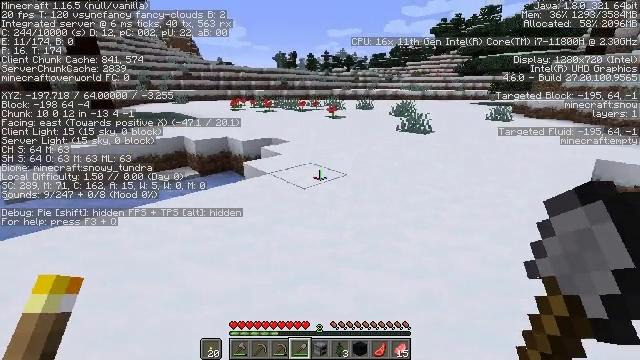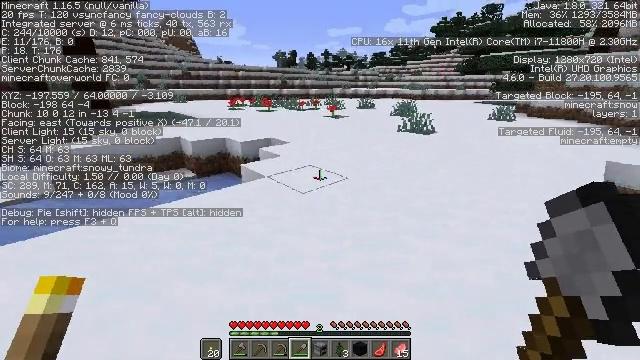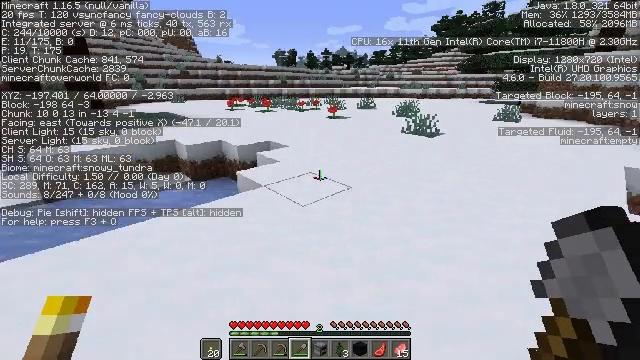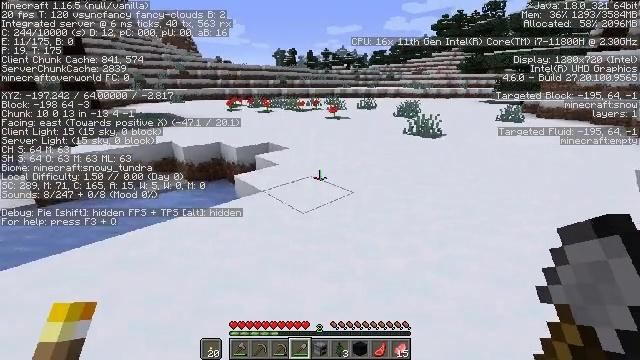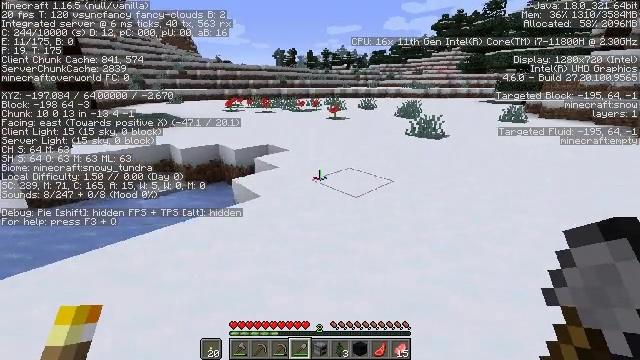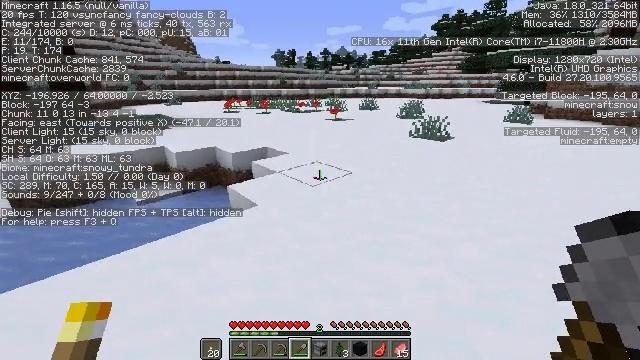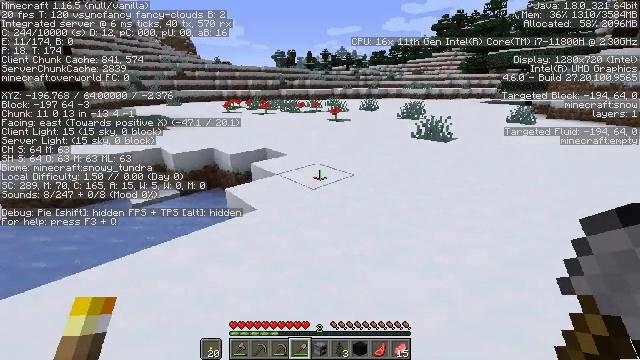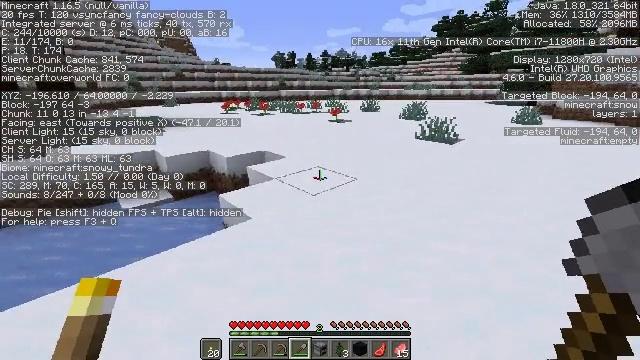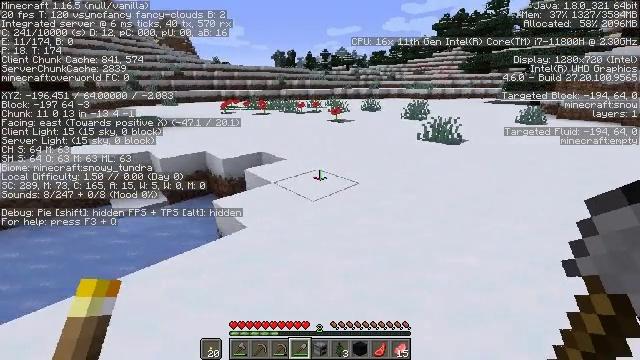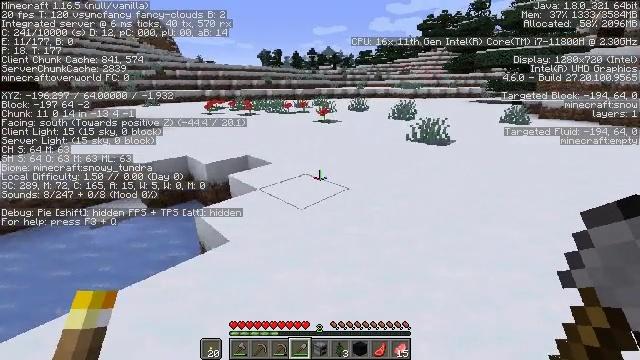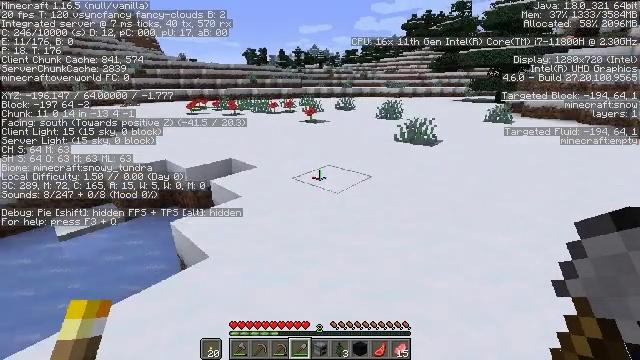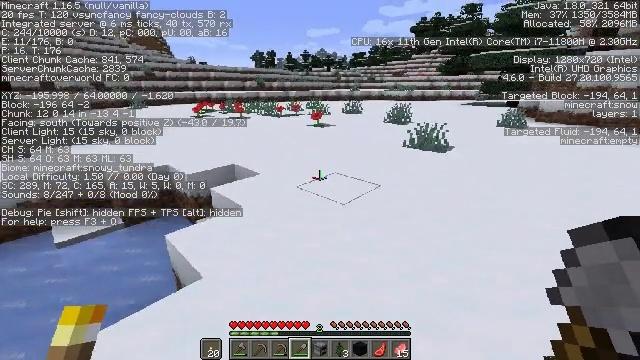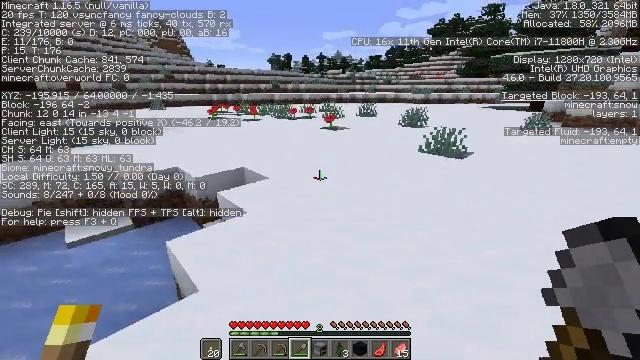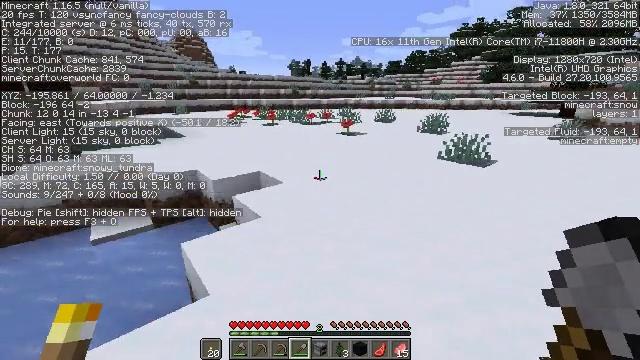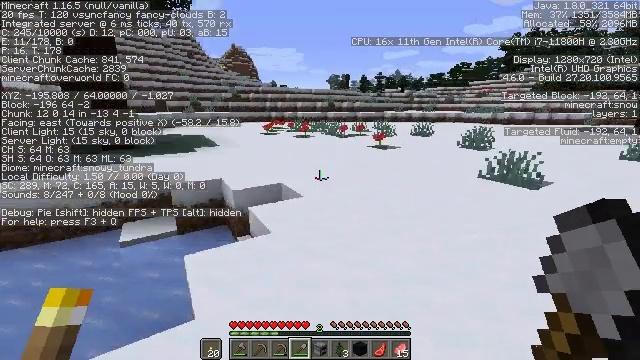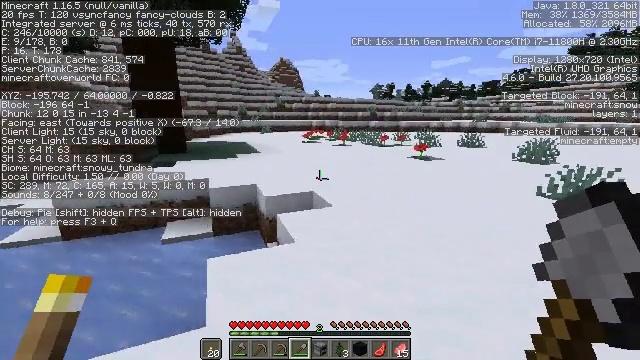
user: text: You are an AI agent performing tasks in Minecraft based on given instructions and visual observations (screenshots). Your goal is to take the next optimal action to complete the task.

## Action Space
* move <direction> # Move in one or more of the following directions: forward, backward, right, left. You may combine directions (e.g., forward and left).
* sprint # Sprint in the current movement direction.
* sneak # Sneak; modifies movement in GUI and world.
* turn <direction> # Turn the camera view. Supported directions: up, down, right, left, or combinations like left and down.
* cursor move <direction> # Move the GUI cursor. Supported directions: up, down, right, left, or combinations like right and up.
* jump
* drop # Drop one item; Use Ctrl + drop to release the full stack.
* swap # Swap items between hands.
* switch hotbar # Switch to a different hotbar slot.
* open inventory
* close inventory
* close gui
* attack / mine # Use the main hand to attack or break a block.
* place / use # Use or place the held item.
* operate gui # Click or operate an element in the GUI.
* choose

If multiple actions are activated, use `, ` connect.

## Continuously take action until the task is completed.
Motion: motion action
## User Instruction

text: Shovel the snow to gather it.
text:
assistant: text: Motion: move forward
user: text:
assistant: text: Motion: move forward
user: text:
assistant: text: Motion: move forward
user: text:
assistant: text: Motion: move forward
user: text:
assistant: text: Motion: move forward
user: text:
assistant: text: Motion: move forward
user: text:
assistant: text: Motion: move forward
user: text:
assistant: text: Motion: move forward
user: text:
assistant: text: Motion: move forward, turn right
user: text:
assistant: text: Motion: move forward, turn right
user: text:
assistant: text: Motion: move forward, turn left
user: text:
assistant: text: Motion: move forward and move right, turn left
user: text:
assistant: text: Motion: move forward and move right, turn left and up
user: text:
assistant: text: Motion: move forward and move right, turn left and up
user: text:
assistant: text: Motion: move forward and move right, turn left and up
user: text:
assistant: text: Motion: move forward and move right, turn left
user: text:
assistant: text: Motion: move forward and move right
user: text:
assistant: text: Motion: move forward and move right
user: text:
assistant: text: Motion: move forward and move right
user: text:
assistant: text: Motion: move forward and move right
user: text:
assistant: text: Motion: move forward and move right
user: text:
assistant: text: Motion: move forward and move right
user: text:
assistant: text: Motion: move forward and move right
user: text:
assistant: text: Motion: move forward and move right
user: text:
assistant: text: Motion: move forward and move right
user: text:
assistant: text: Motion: move forward and move right
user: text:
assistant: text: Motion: move forward and move right
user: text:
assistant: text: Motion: move forward and move right, turn left
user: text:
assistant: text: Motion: move forward and move right
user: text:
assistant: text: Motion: move forward and move right, turn left